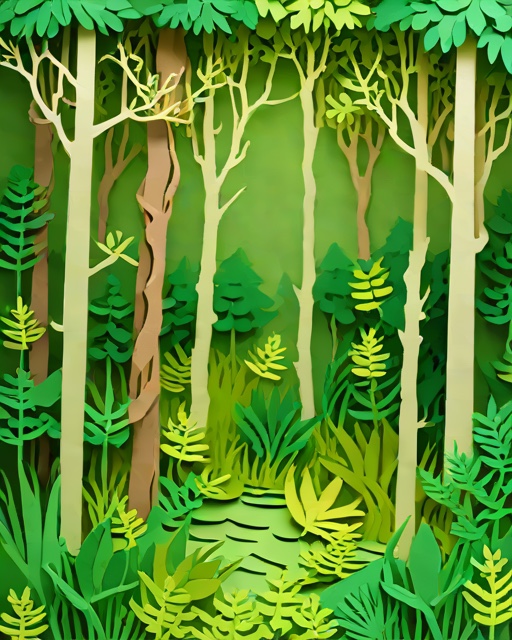
Category: Spring